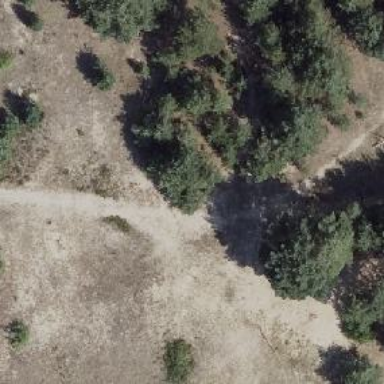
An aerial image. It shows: Dirt path.